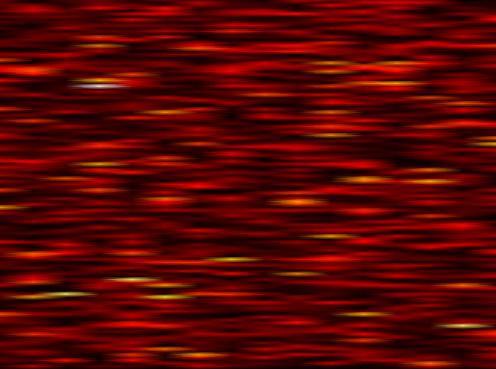
Label: FOFDM